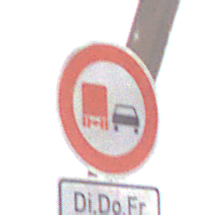
Verkehrszeichen: UeberholverbotKraftfahrzeuge
Zusatzzeichen unten: ZeitangabenMitBeschraenkungAufWochentage3
Umgebung: Roofed, Urban
Tageszeit: MorningAfternoon
Wetter: PartlyCloudy
Licht: Natural
Jahreszeit: NotSpecified
Kontrast: MediumContrast